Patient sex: F
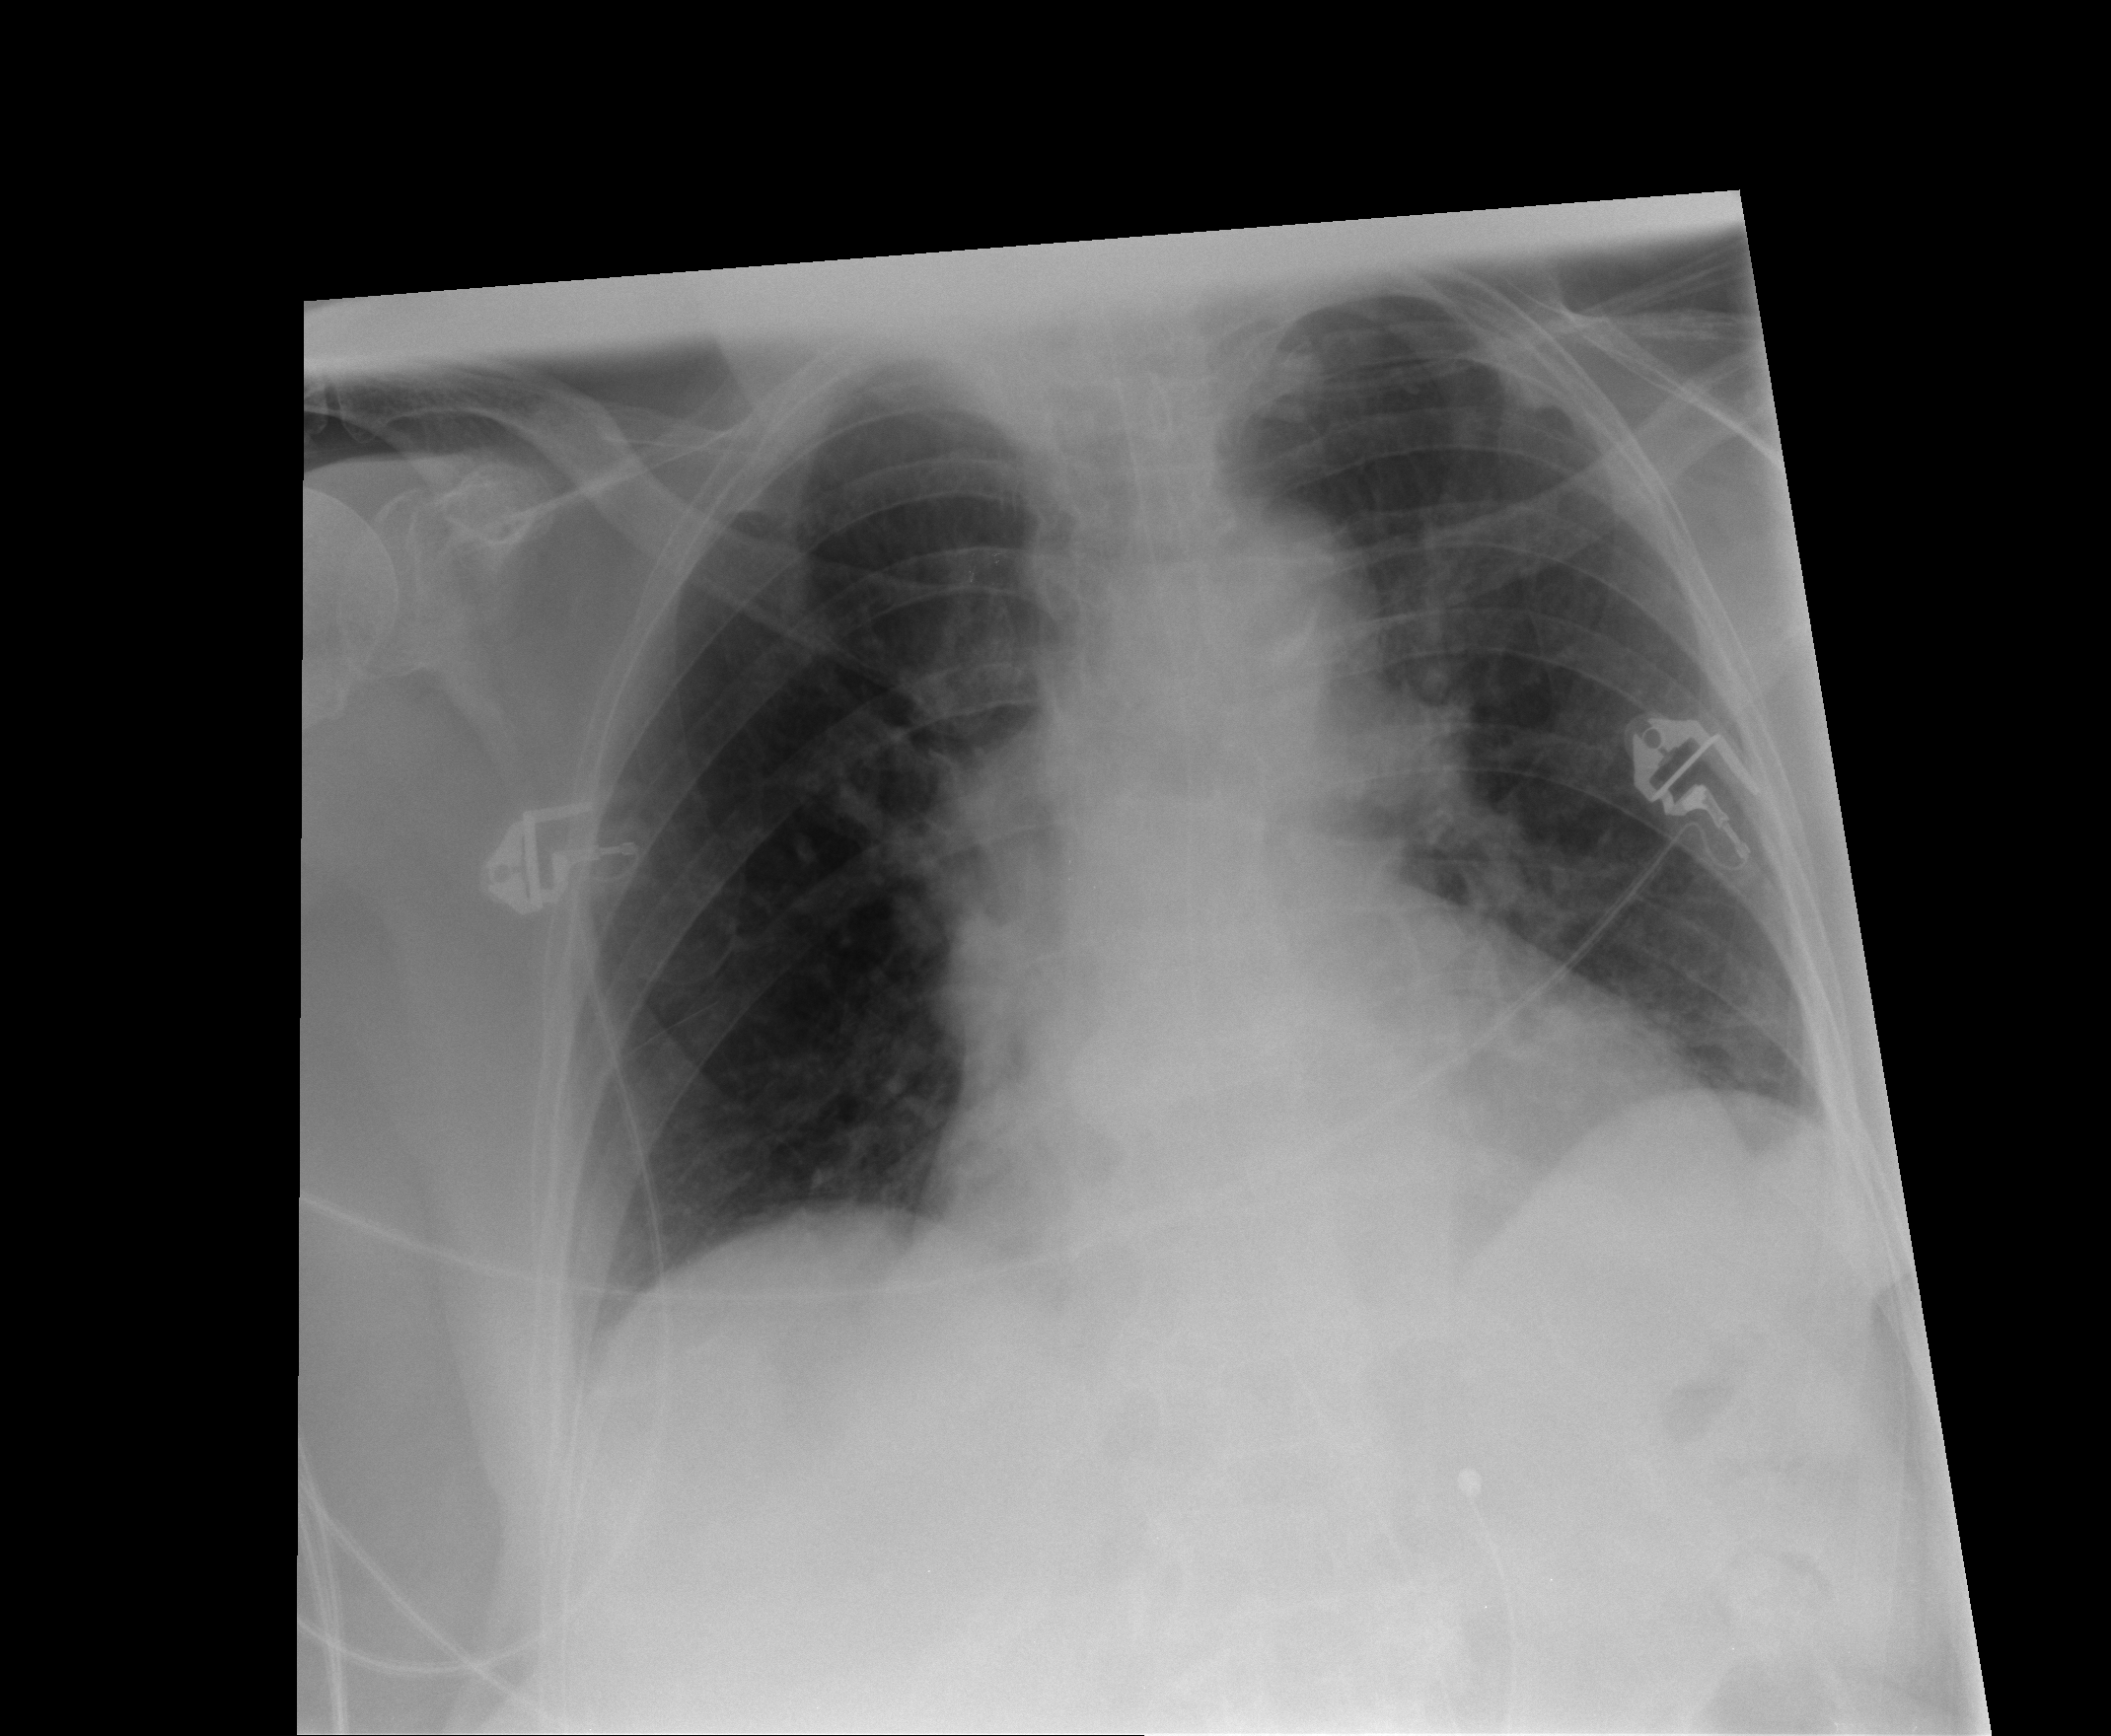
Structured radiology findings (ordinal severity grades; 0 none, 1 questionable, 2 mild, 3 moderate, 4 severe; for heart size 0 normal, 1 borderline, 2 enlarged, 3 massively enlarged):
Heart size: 1
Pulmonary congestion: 2
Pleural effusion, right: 0
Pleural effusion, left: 0
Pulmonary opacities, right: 0
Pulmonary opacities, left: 1
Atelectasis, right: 1
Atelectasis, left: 2